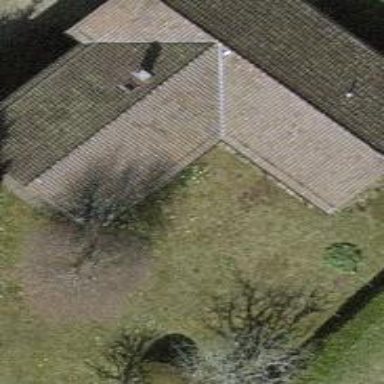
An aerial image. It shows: Simple and straightforward house.